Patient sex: F
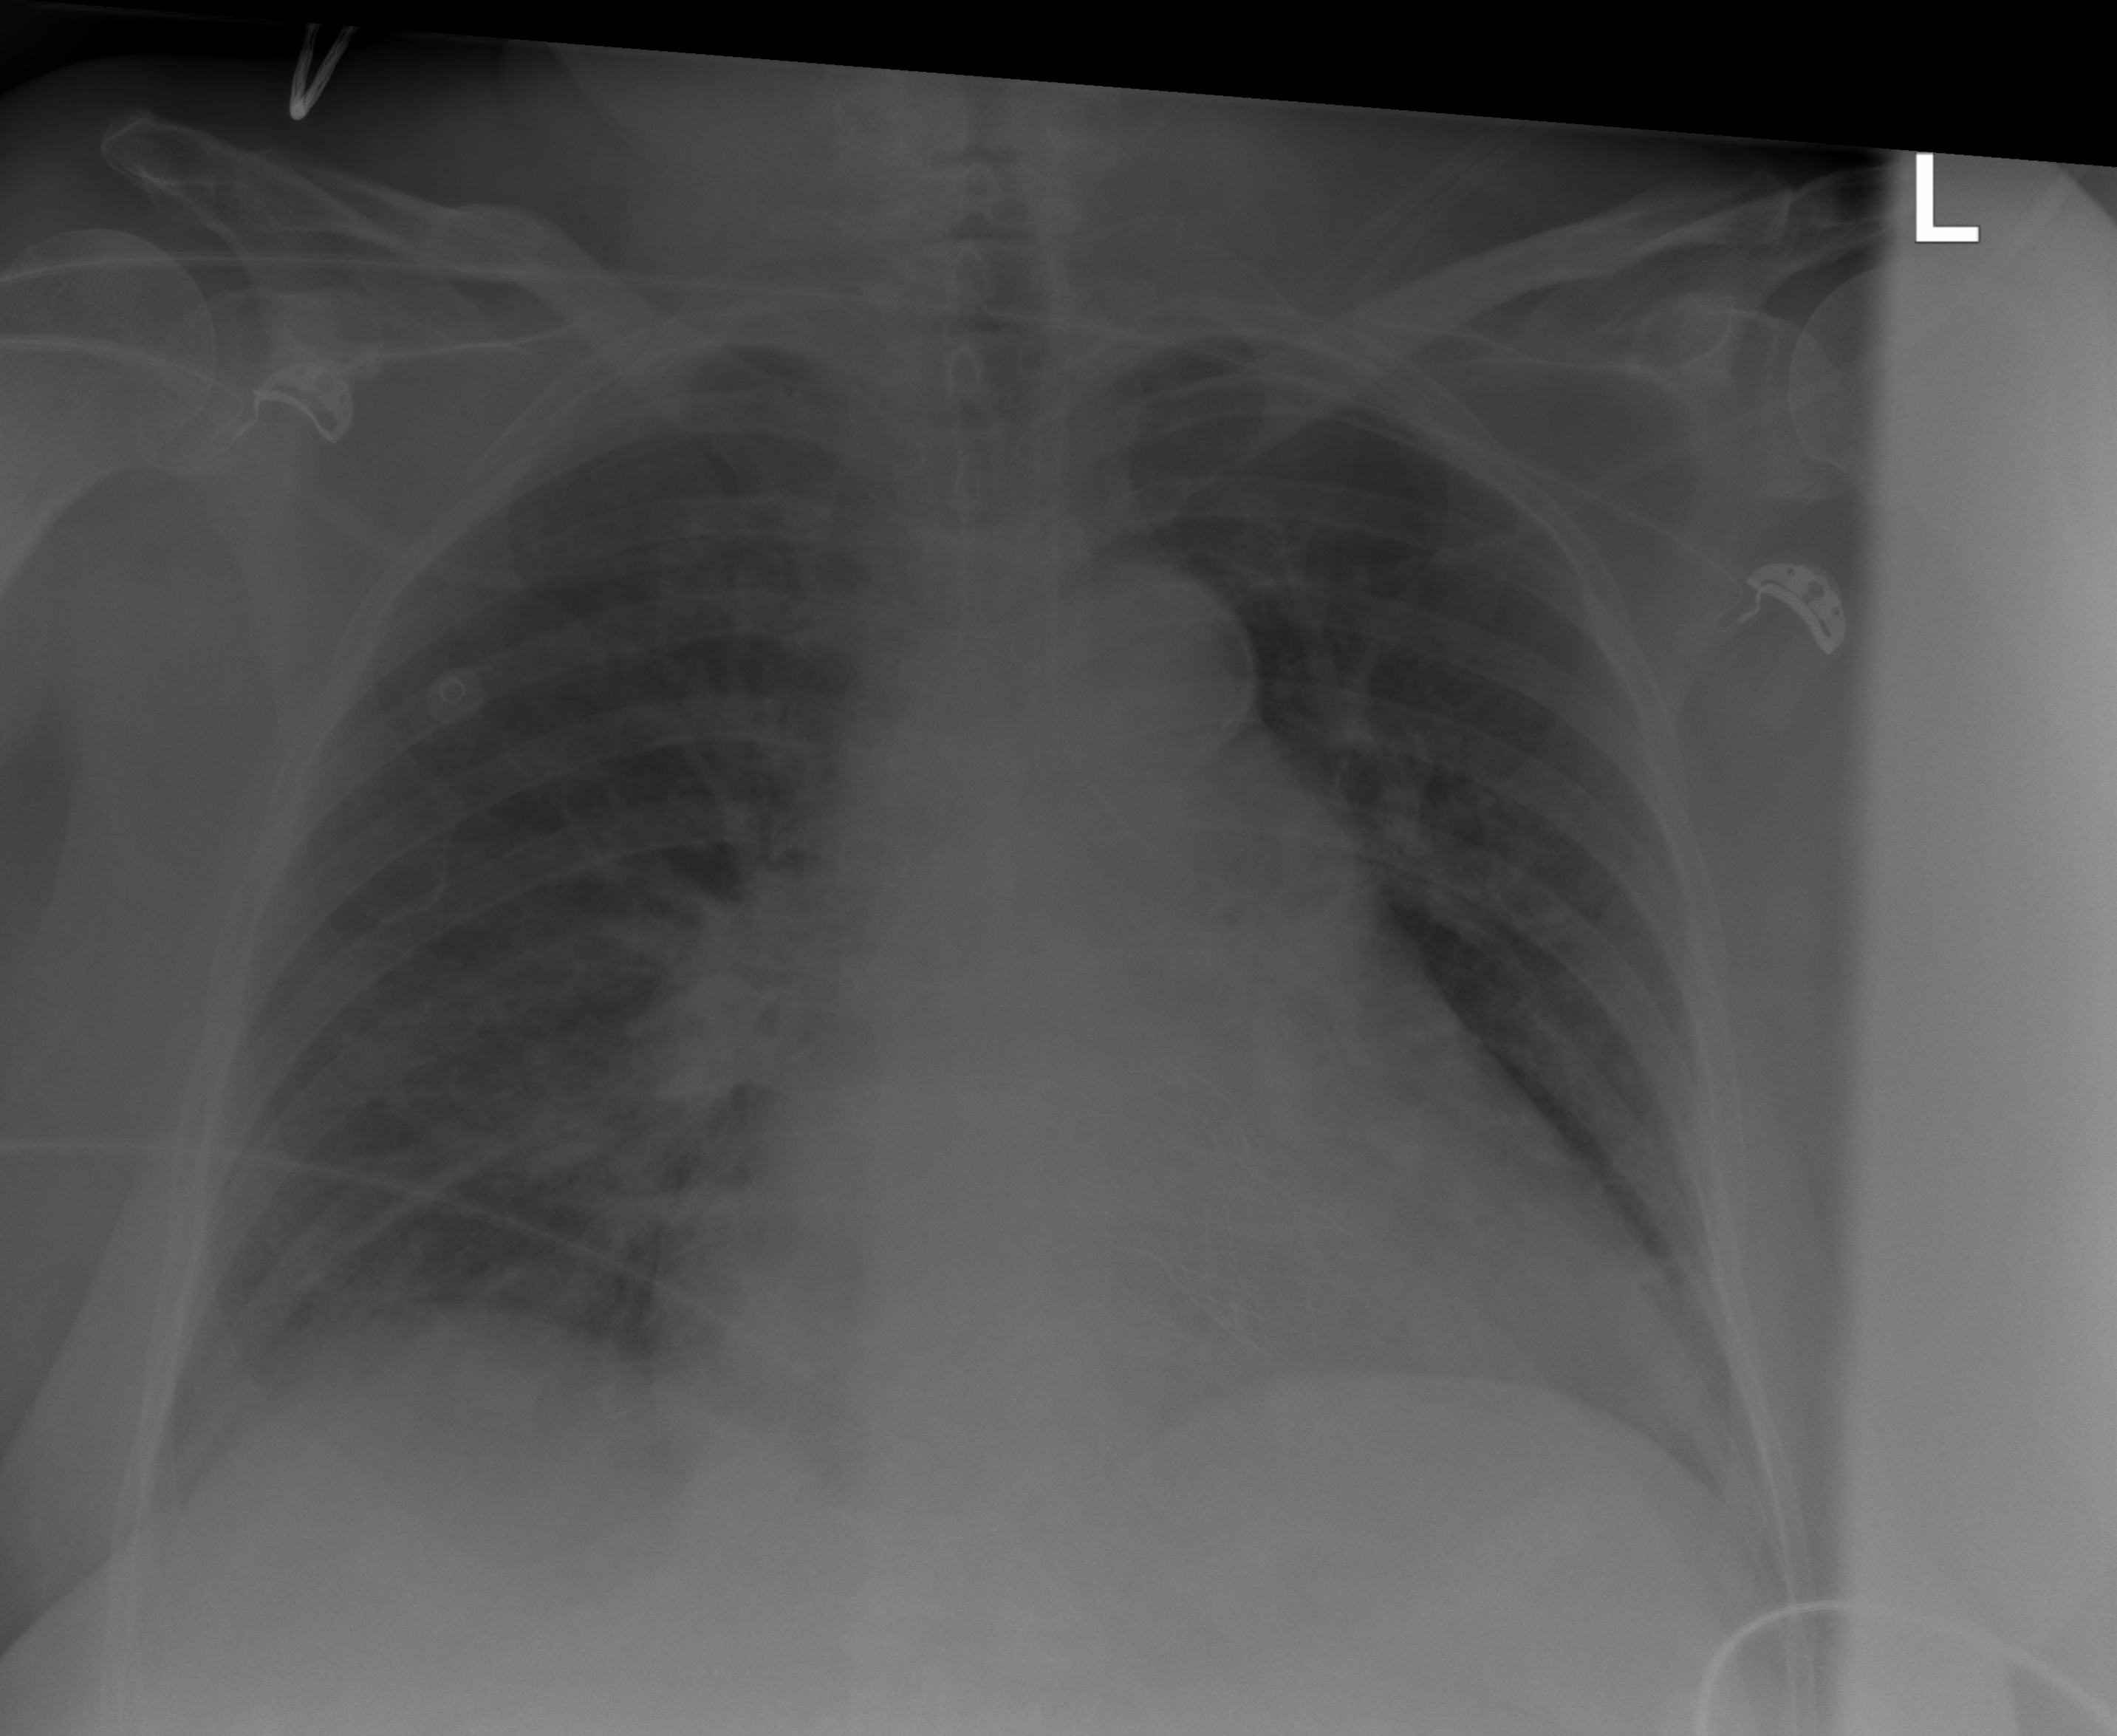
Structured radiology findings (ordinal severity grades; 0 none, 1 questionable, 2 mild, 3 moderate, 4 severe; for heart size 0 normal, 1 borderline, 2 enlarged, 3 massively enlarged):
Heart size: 3
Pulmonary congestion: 2
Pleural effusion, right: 0
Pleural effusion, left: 0
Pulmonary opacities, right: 1
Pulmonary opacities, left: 0
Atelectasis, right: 2
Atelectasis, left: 2